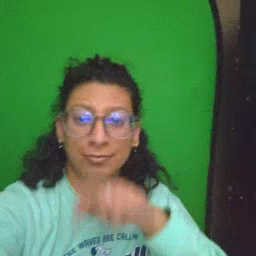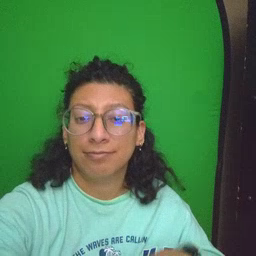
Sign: mom